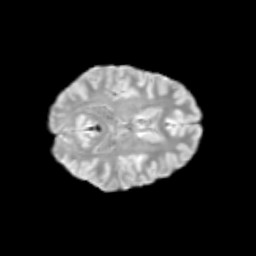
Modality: T2w
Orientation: axial
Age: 12
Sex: female
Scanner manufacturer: siemens
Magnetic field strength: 3 T
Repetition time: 3.8 s
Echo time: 0.07 s